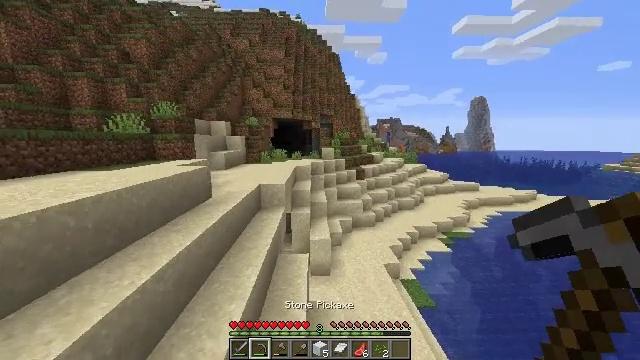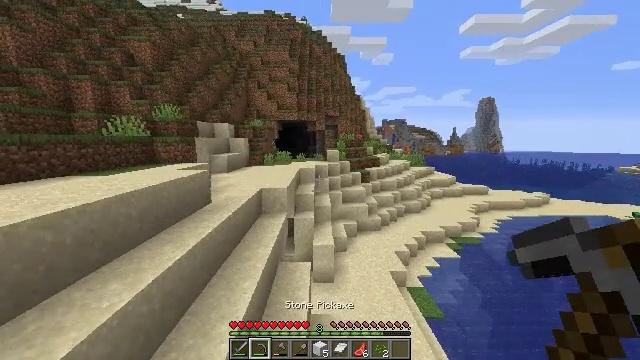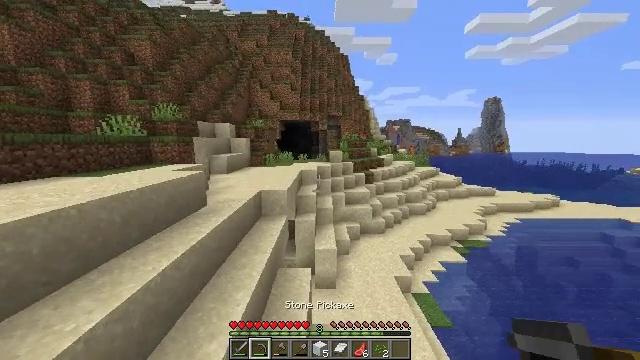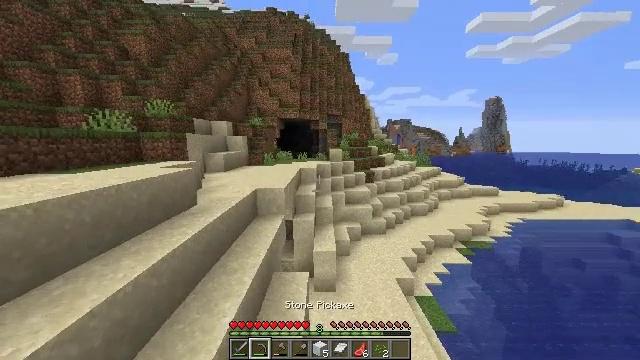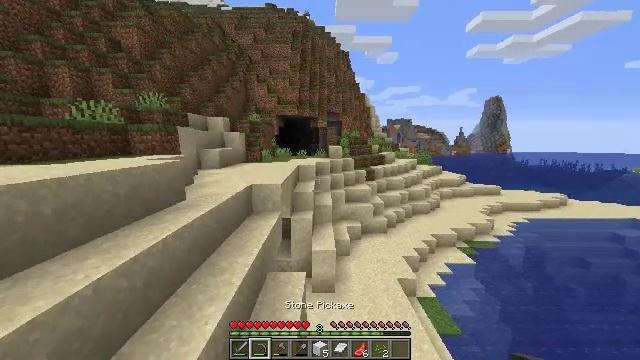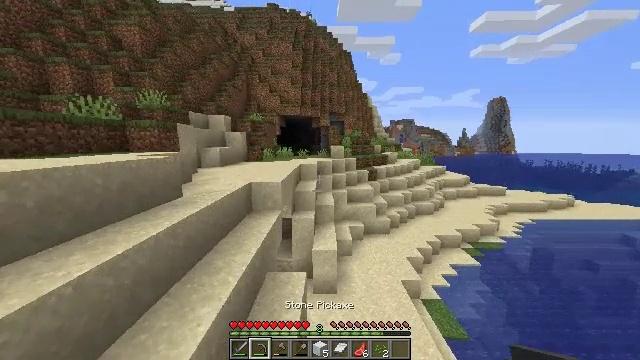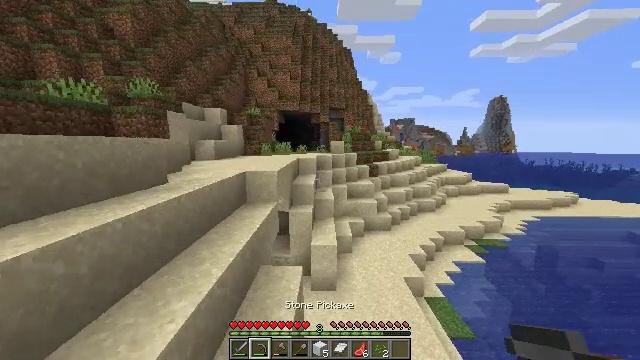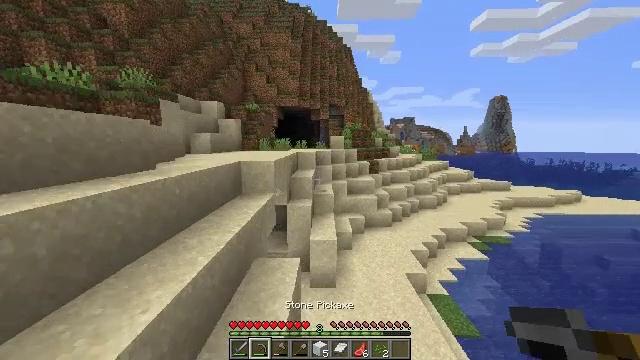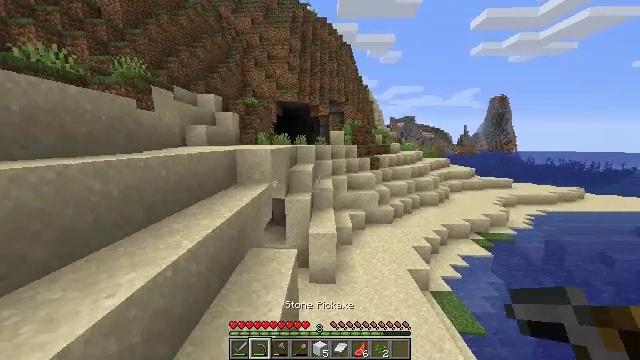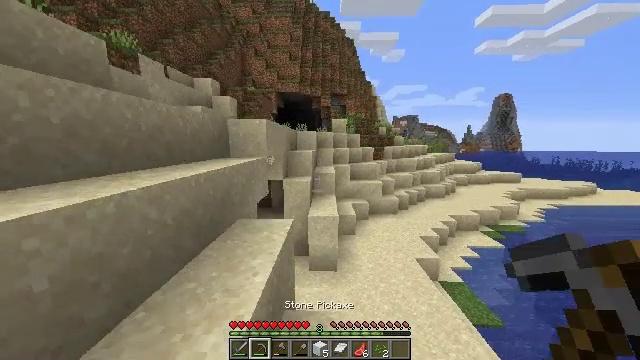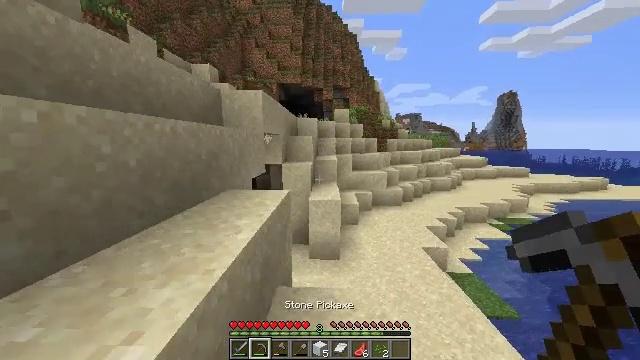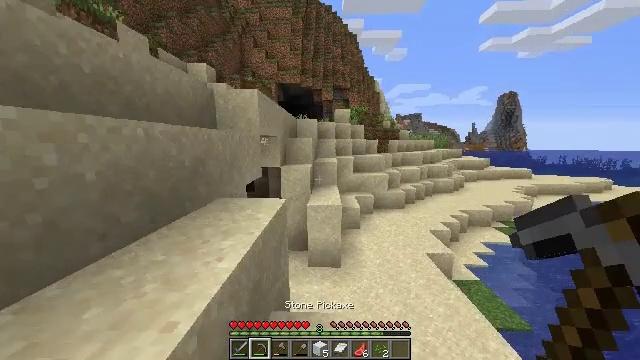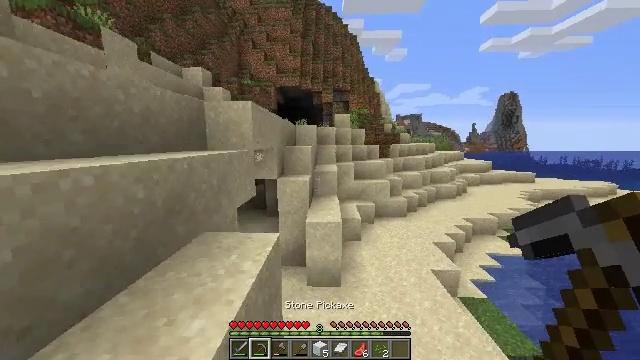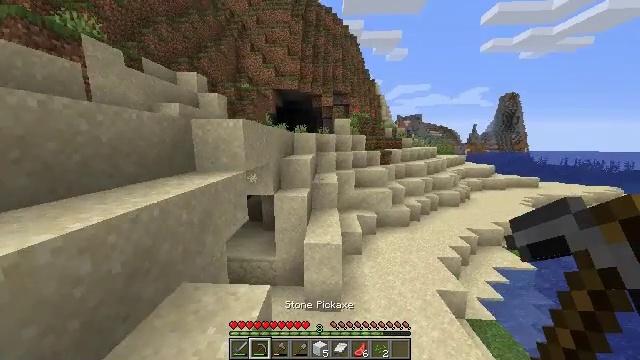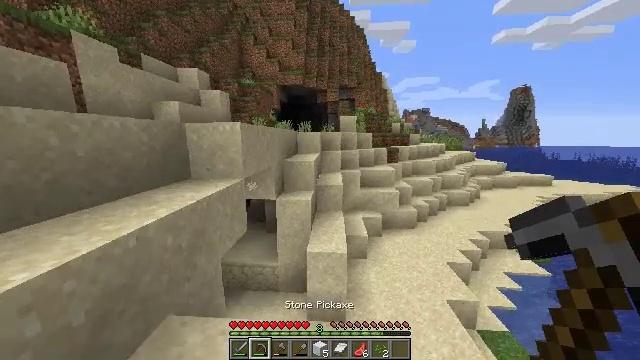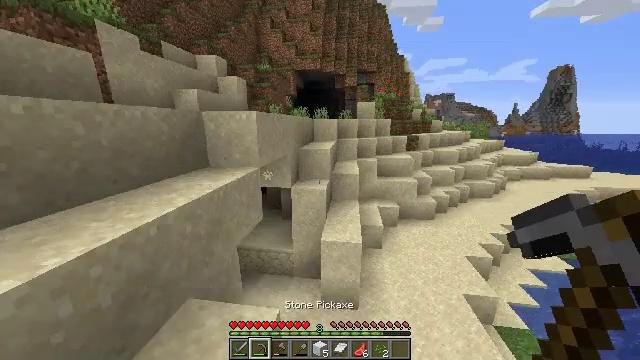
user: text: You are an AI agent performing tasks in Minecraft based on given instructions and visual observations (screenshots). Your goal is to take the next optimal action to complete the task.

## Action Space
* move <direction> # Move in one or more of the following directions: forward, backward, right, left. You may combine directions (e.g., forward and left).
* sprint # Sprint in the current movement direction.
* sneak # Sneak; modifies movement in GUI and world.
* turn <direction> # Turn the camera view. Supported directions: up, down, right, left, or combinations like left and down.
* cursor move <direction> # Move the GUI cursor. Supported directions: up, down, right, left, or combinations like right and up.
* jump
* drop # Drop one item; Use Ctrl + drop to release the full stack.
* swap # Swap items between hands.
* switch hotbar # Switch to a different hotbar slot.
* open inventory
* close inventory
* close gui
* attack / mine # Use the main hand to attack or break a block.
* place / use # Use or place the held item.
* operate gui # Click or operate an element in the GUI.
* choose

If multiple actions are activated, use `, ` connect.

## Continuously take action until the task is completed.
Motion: motion action
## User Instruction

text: Gather sand from the desert.
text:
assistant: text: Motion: move forward, turn left, jump
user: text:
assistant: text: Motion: move forward, jump
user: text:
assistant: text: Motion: move forward, jump
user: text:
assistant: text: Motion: move forward, sprint, jump
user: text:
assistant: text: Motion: move forward, sprint, jump
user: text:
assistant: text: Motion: move forward, sprint, jump
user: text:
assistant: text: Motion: move forward, sprint, jump
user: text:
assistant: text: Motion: move forward, sprint, jump
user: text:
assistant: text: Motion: move forward, sprint, jump
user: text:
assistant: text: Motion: move forward, sprint, jump
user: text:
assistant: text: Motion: move forward, sprint, jump
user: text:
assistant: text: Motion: move forward, sprint, jump
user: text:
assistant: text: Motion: move forward, sprint, jump
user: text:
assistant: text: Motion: move forward, sprint, turn left and down, jump
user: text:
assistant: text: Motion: move forward, sprint, turn left and down, jump
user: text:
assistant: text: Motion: move forward, sprint, turn left and down, jump
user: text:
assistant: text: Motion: move forward and move right, sprint, turn left and down, jump
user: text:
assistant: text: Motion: move forward and move right, sprint, turn left and down, jump
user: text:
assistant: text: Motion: move forward and move right, sprint, turn left and down, jump
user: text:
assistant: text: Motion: move forward and move right, sprint, turn left, jump
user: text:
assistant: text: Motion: move forward and move right, sprint, turn left, jump
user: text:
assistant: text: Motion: move forward and move right, sprint, jump
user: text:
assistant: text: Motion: move forward and move right, sprint, jump
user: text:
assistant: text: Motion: move forward and move right, sprint, turn up, jump
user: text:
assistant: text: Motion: move forward and move right, sprint, turn right and up, jump
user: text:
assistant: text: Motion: move forward and move right, sprint, turn right and up, jump
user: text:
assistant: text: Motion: move forward and move right, sprint, jump
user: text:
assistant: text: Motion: move forward and move right, sprint, jump
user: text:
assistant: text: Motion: move forward and move right, sprint, turn left and up, jump
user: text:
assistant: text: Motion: move forward and move right, sprint, turn left, jump